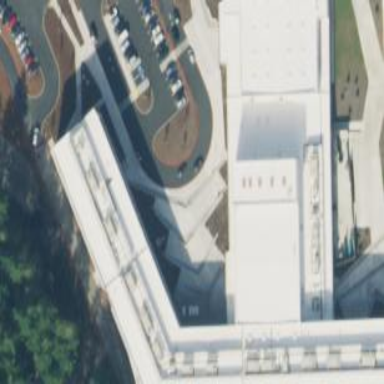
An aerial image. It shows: School building.